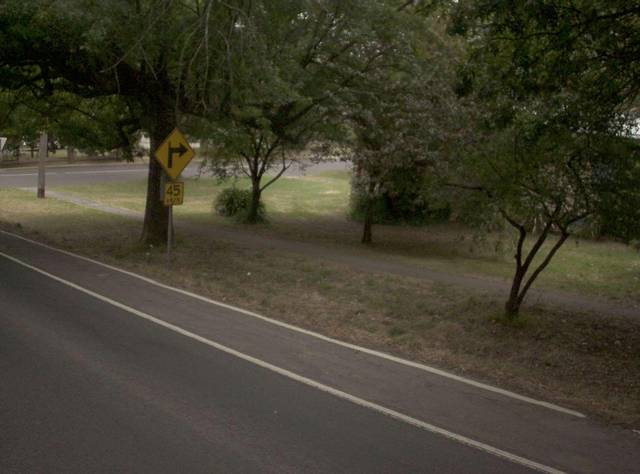
Region: Australia
Coordinates: -37.659, 145.511